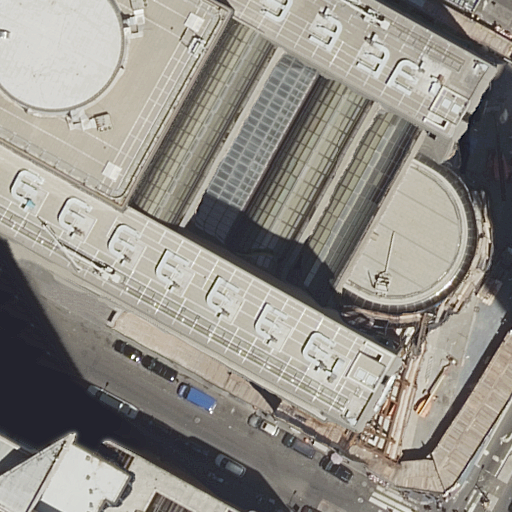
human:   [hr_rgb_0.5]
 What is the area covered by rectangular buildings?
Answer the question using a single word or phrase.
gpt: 0m2

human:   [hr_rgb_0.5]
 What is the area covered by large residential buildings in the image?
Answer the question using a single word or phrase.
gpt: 10052m2

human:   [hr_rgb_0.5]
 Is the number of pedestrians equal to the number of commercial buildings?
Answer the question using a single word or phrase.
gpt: no

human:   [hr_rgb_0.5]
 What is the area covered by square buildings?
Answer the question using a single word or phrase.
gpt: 0m2

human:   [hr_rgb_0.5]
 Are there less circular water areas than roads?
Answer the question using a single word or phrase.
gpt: yes

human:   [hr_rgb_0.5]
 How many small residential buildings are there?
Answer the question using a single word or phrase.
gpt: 0

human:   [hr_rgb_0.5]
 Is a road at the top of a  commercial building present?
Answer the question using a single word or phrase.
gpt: no

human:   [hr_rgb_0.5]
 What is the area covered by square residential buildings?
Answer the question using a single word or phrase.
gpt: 0m2

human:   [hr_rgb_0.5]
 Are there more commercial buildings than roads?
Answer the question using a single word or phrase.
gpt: no

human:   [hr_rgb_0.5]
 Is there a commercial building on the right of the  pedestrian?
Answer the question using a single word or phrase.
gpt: no

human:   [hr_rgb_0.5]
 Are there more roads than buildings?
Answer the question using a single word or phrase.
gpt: yes

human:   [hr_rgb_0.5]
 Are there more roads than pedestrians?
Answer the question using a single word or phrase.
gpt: yes

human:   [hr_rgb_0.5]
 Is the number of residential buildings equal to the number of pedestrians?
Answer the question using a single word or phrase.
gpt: no

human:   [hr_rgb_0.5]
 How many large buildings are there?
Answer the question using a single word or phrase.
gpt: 2

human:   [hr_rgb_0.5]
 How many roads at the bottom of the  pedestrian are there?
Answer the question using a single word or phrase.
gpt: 0

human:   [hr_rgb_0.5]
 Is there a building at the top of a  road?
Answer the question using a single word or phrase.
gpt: yes

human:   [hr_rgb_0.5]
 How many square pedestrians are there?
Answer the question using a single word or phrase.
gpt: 0

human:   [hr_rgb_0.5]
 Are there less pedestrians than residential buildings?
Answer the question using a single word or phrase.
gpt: yes

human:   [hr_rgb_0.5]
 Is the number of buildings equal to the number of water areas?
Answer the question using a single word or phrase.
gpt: no

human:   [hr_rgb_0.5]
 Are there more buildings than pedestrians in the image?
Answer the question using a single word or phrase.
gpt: yes

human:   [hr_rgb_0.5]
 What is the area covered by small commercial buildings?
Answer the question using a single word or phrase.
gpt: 0m2

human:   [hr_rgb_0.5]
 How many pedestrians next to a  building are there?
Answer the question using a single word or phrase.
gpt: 1

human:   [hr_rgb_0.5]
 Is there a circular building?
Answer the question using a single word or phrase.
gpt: no

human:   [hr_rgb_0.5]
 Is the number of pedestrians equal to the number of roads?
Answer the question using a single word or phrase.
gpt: no

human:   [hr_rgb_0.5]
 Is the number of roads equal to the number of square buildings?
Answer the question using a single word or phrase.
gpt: no

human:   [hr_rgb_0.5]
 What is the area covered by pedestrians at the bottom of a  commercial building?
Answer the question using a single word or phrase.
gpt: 0m2

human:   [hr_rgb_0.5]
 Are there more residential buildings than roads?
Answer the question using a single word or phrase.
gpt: no

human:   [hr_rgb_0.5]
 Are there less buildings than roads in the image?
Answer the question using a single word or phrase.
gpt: yes

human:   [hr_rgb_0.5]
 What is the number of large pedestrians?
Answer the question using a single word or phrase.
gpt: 0

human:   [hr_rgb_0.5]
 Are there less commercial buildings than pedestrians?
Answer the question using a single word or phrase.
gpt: yes

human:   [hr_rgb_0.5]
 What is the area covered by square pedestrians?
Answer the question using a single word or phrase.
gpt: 0m2

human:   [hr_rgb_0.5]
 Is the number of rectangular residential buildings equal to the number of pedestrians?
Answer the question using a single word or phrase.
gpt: no

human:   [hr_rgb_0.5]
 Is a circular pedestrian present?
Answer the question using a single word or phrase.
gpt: no

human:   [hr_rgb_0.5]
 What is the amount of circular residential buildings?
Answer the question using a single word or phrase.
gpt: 0

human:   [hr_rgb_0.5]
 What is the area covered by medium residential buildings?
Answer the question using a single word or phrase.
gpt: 0m2

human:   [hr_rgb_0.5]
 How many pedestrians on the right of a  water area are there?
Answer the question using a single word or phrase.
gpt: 0